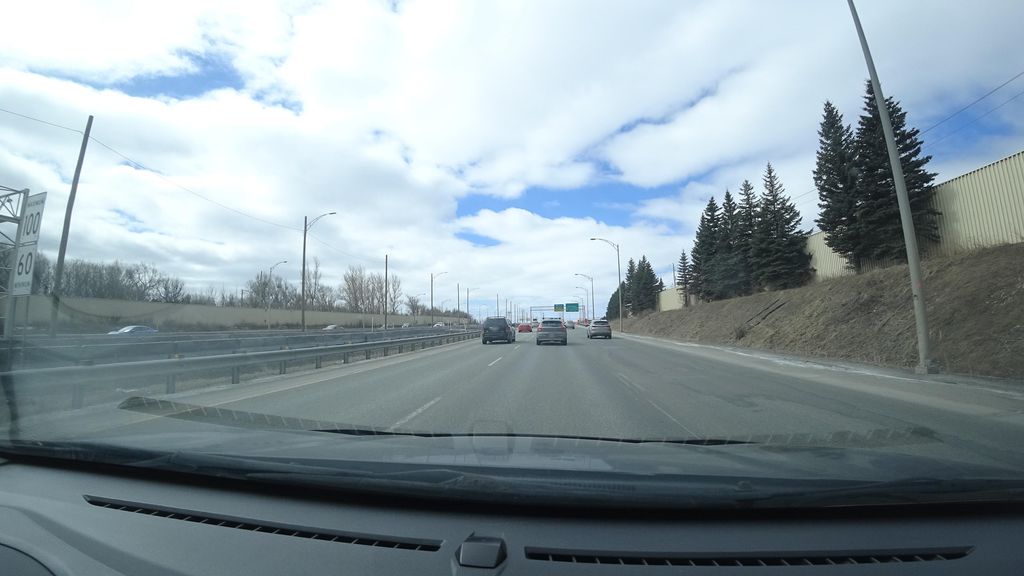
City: quebec_city